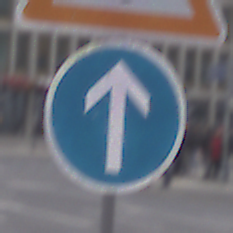
Verkehrszeichen: VorgeschriebeneFahrtrichtungGeradeaus
Zusatzzeichen oben: Lichtzeichenanlage
Umgebung: Outdoor, Urban
Tageszeit: MorningAfternoon
Wetter: Overcast
Licht: Natural
Jahreszeit: NotSpecified
Kontrast: LowContrast